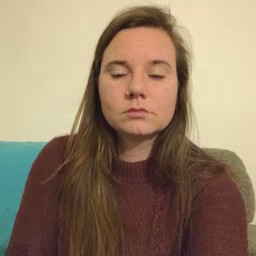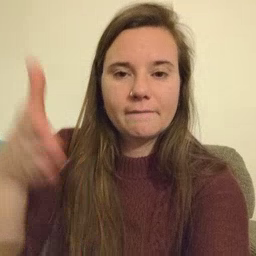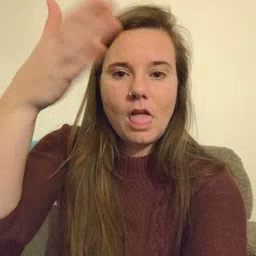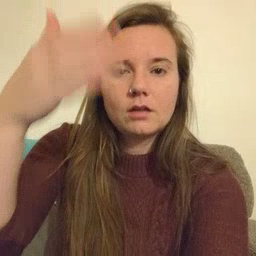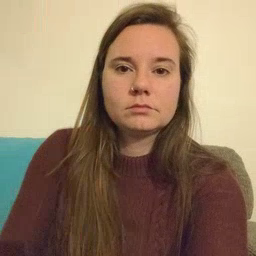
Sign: flag